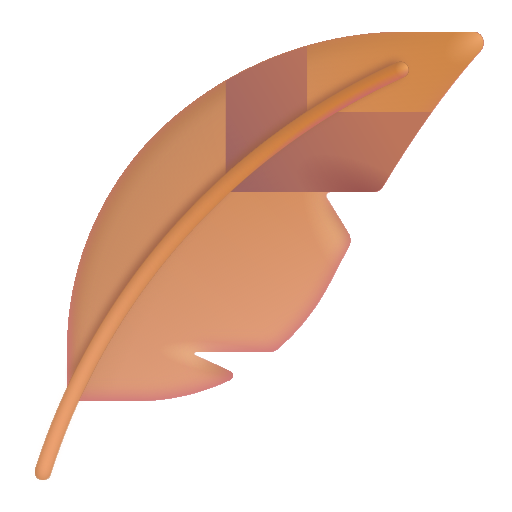
feather color